Question: <URL> points to a good sparse solver for 'Ax=b', but I've got constraints on 'x' such that each element in 'x' is '>=0' an '<=N'.
Also, 'A' is (around 2e6x2e6) but very sparse with '<=4' elements per row.
Any ideas/recommendations? I'm looking for something like MATLAB's <URL> but with huge sparse matrices.
I'm essentially trying to solve the large scale <URL> on sparse matrices:

In <URL>:
'''
cvx_begin
variable x(n)
minimize( norm(A*x-b) );
subject to
x <= N;
x >= 0;
cvx_end
'''
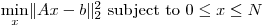
Answer: You are trying to solve least squares with box constraints. Standard sparse least squares algorithms include LSQR and more recently, LSMR. These only require you to apply matrix-vector products. To add in the constraints, realize that if you are in the interior of the box (none of the constraints are "active"), then you proceed with whatever interior point method you chose. For all active constraints, the next iteration you perform will either deactivate the constraint, or constrain you to move along the constraint hyperplane. With some (conceptually relatively simple) suitable modifications to the algorithm you choose, you can implement these constraints.
Generally however, you can use any convex optimization package. I have personally solved this exact type of problem using the Matlab package CVX, which uses SDPT3/SeDuMi for a backend. CVX is merely a very convenient wrapper around these semidefinite program solvers.